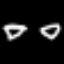
Label: diamond